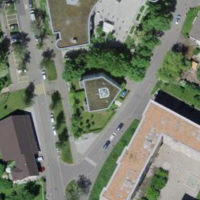
EUNIS habitat code: 54
Species observed at this site:
Chroicocephalus ridibundus
Cygnus olor
Cyanistes caeruleus
Fulica atra
Anas platyrhynchos
Parus major
Columba livia
Passer domesticus
Buteo buteo